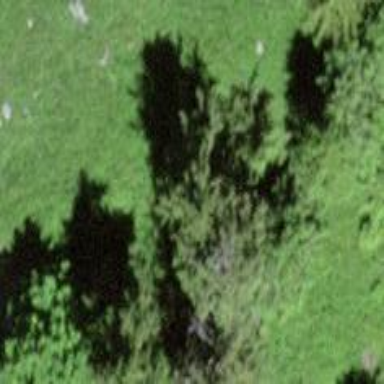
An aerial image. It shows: Forest area.